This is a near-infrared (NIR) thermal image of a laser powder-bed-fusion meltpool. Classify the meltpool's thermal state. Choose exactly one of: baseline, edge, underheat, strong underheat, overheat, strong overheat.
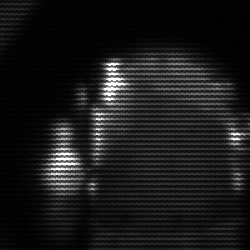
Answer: baseline